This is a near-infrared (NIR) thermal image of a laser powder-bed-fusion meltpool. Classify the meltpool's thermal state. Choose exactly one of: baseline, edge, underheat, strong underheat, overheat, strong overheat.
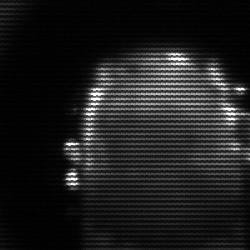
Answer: baseline